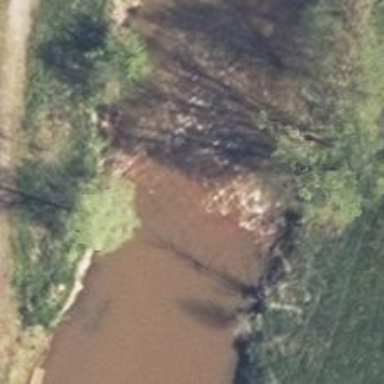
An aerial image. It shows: Weir along the waterway.